Field crop: maize
Growth stage: 2
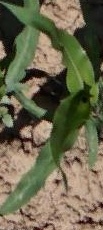
Species: maize